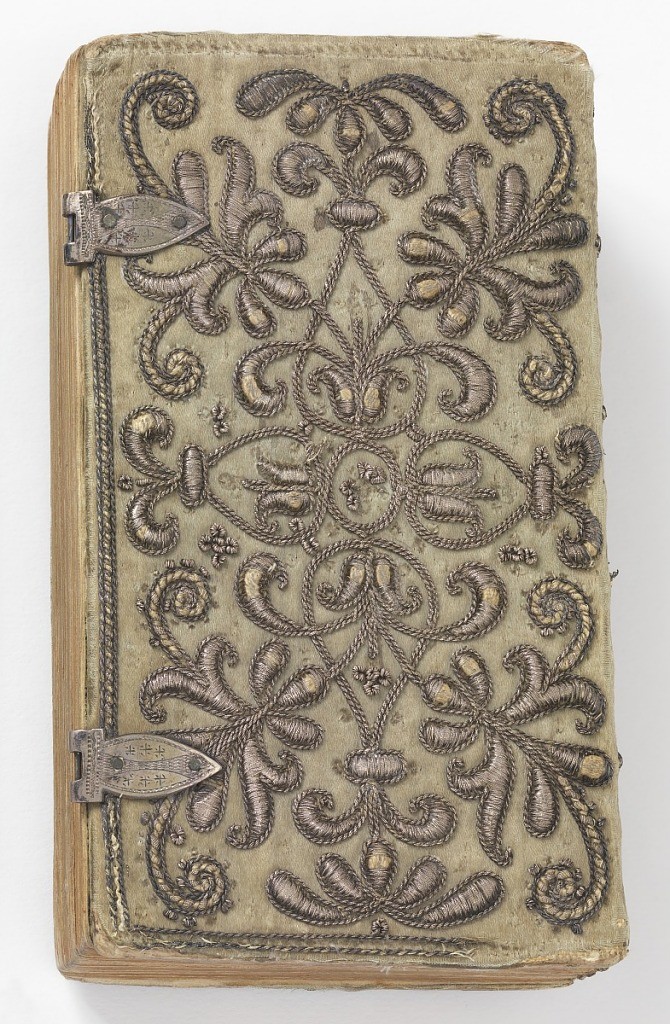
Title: Book with embroidered covers
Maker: Christopher Barker, England
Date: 1665
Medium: paper, silk, metallic thread Technique: embroidered
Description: "The Holy Bible" covered with green silk satin and embroidered in a symmetrical vine pattern using metallic yarns. The embroidery is in very high relief.